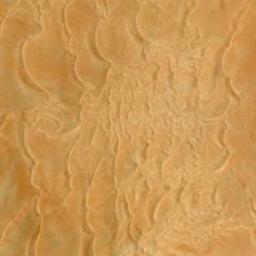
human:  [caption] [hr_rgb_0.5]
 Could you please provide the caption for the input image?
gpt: There are deep ravines in this desert .

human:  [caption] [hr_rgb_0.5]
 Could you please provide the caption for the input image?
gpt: The desert is full of yellow sand .

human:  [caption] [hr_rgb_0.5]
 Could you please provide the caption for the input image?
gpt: This is a  dark yellow desert with wavy stripes .

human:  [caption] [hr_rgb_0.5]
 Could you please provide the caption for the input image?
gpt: The desert has deep yellow sand and some barchan dunes .

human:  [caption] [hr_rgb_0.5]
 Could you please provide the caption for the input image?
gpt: A yellow desert with patterned stripes .